Interaction volume radius: 5 \u00c5
Interaction volume height: 35 \u00c5
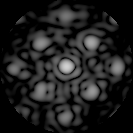
Disorder parameter: 0.2852